Interaction volume radius: 5 \u00c5
Interaction volume height: 25 \u00c5
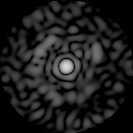
Disorder parameter: 0.8302